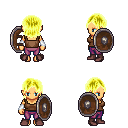
a pixel art fantasy rpg character, female body template, human, tanned skin, brown pirate shirt, magenta pants, gold long bangs hairstyle, white cloth bracers, maroon shoes, shield, four views (front, back, left, right), 2x2 character sprite sheet, small pixel art, hard edges, no anti-aliasing